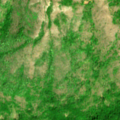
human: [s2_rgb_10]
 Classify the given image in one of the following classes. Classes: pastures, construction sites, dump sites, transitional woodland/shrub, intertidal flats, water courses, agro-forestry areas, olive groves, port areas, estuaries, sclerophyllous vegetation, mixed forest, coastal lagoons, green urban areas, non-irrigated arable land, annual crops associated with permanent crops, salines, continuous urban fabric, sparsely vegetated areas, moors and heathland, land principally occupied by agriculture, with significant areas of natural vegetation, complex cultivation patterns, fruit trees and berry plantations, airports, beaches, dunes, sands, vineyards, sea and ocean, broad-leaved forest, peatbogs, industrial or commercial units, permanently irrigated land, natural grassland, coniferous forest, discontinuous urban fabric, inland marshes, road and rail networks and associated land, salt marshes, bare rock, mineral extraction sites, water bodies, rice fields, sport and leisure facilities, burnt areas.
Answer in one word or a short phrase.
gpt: broad-leaved forest, natural grassland, transitional woodland/shrub